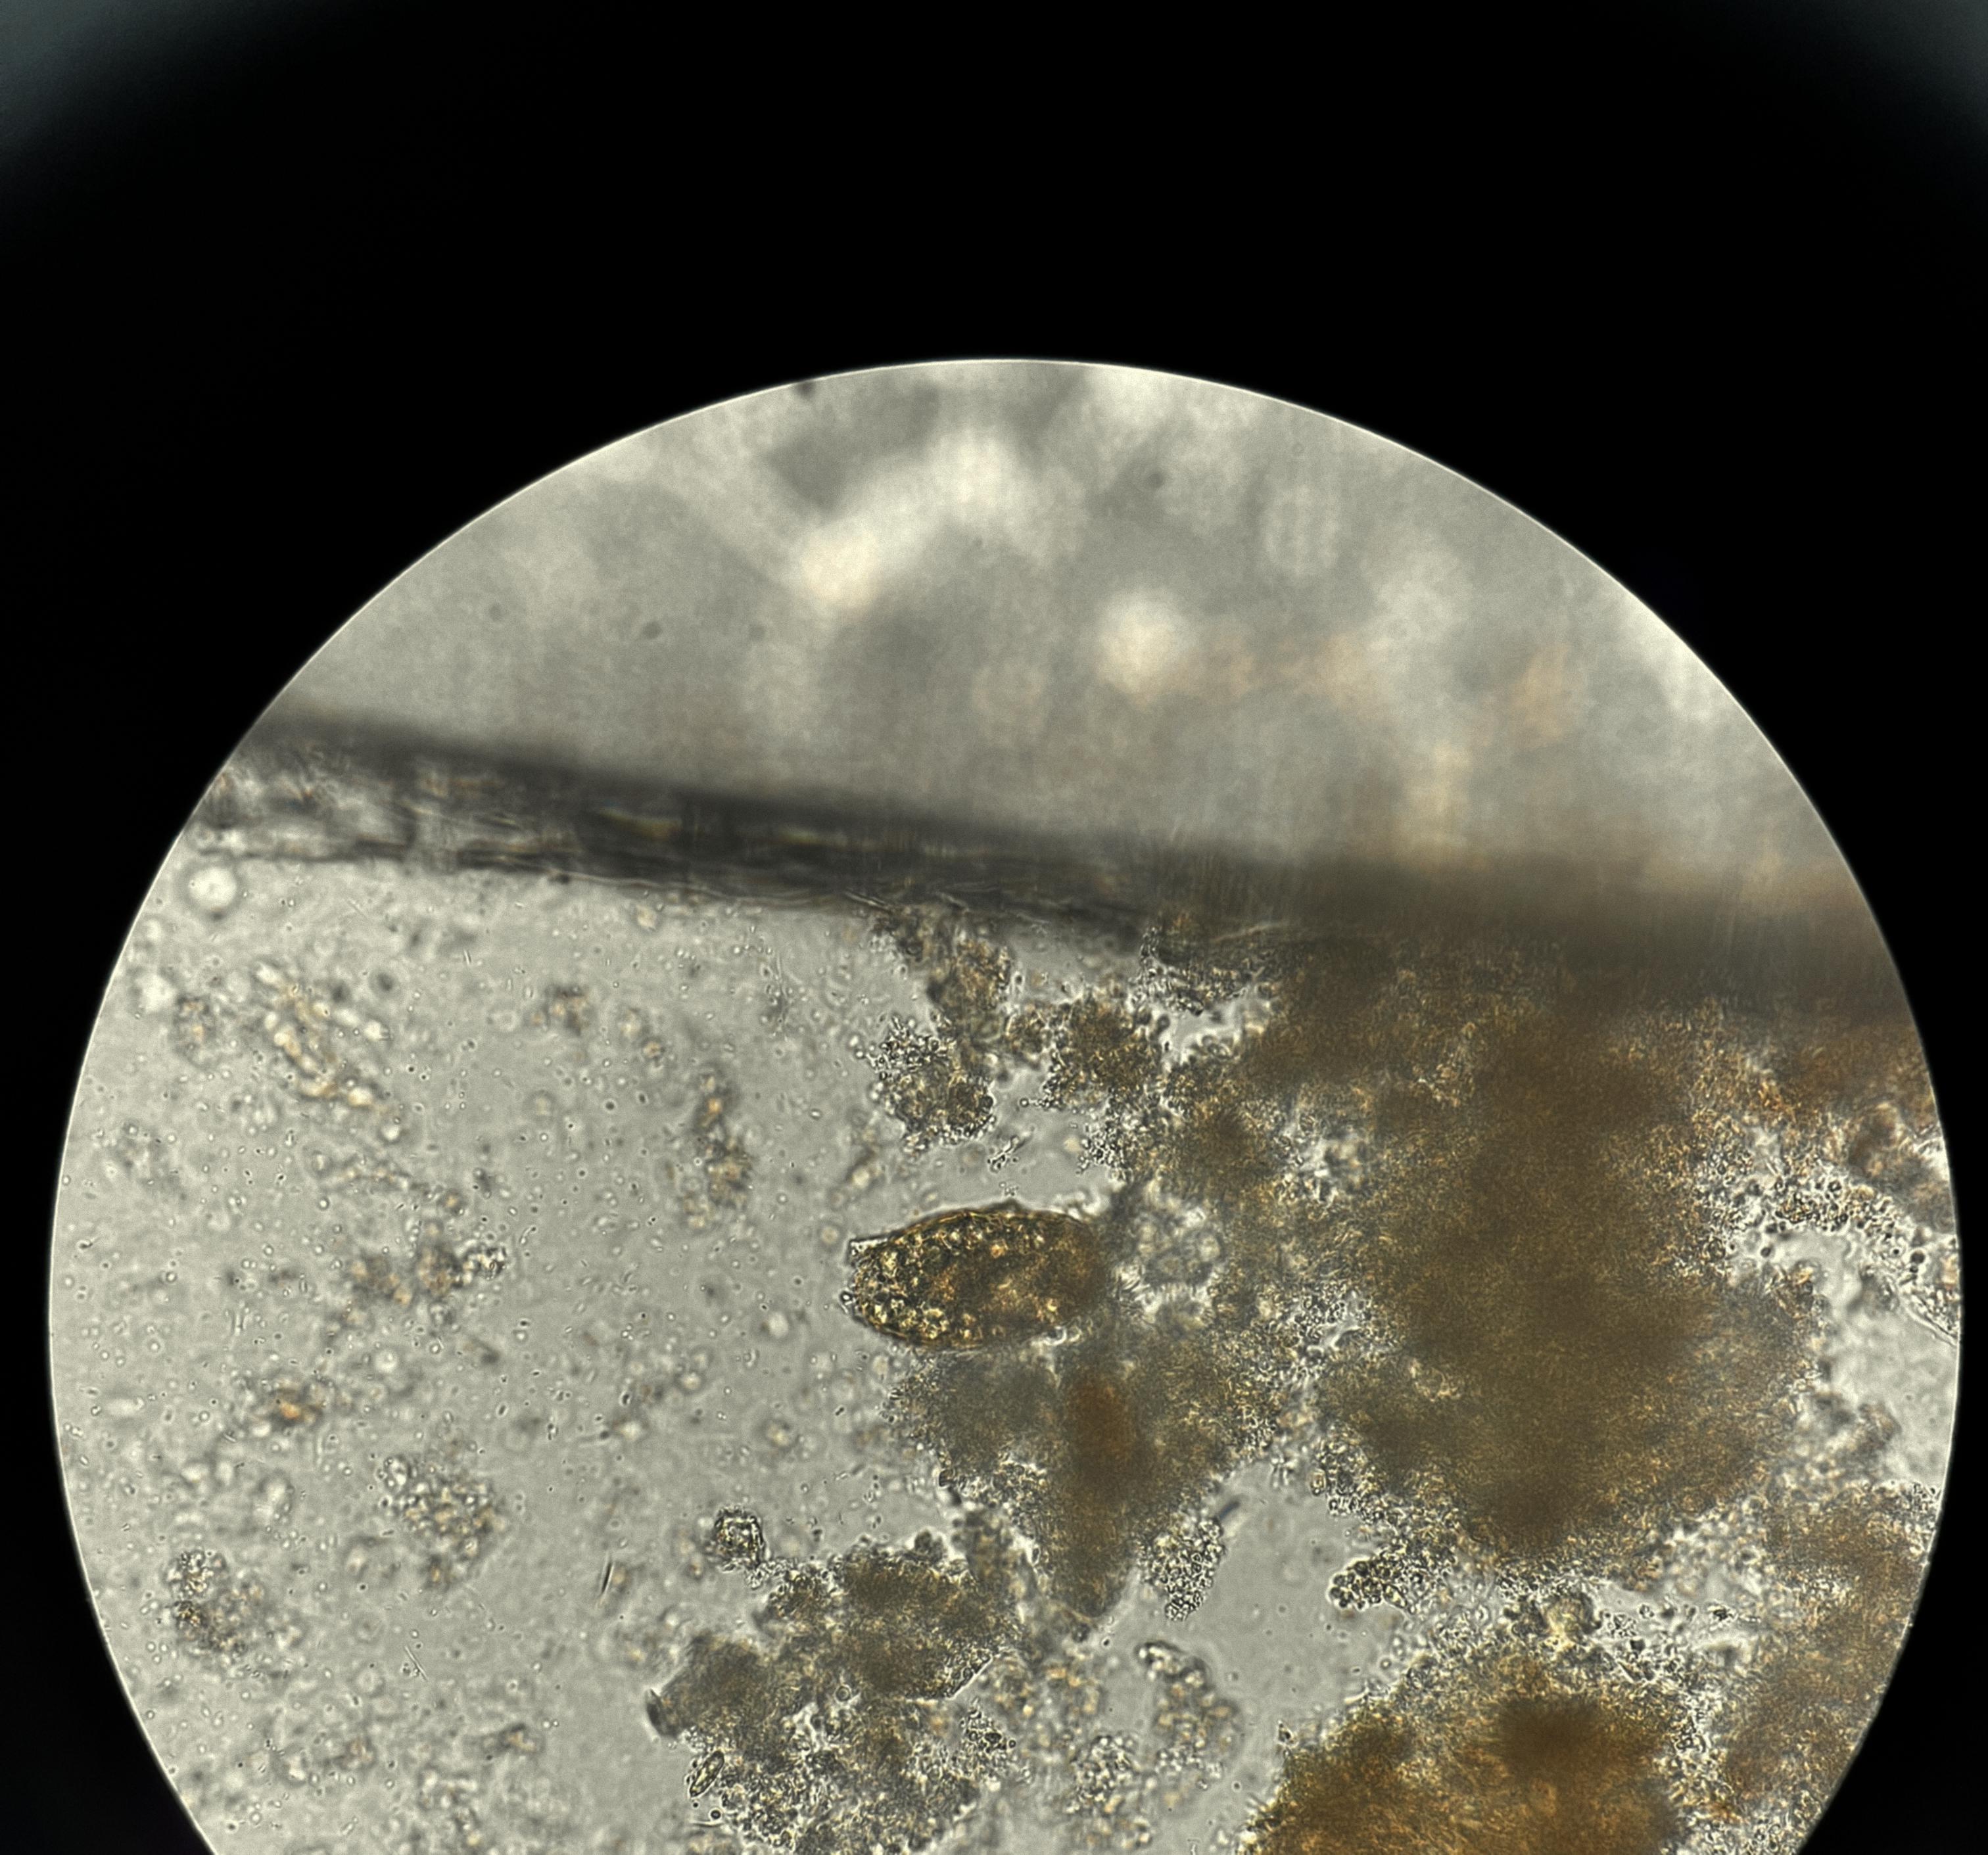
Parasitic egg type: Ascaris lumbricoides